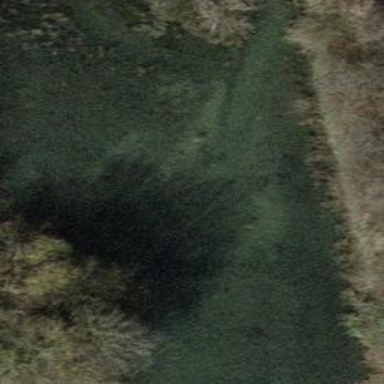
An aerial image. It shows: Pond with natural water.